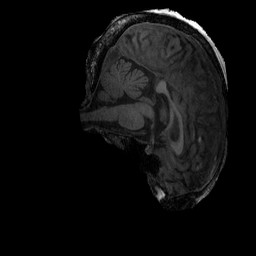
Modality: T1w
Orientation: sagittal
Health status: ill
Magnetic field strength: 3 T